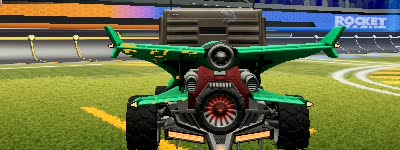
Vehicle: aftershock